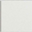
Piece: xx